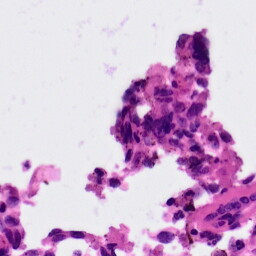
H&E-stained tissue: Ovarian